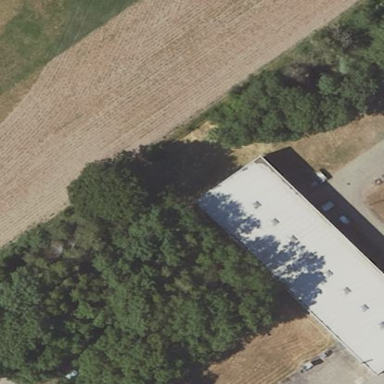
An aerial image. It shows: Warehouse building.